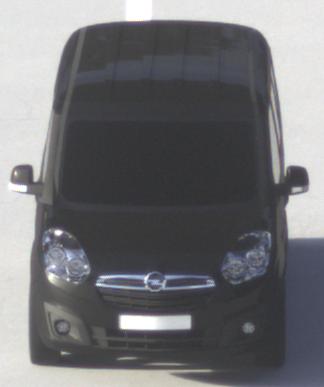
Make: Opel
Model: Combo Combi L1H1 1.4
Detailed model: Combo (D) Combi
Model produced from: 2012/01
Model produced until: 2013/11
Doors: 5
Color: black
Road condition: dry road
Daytime: sunrise or sunset
Contrast: medium contrast